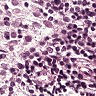
Metastatic tissue present: no